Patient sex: M
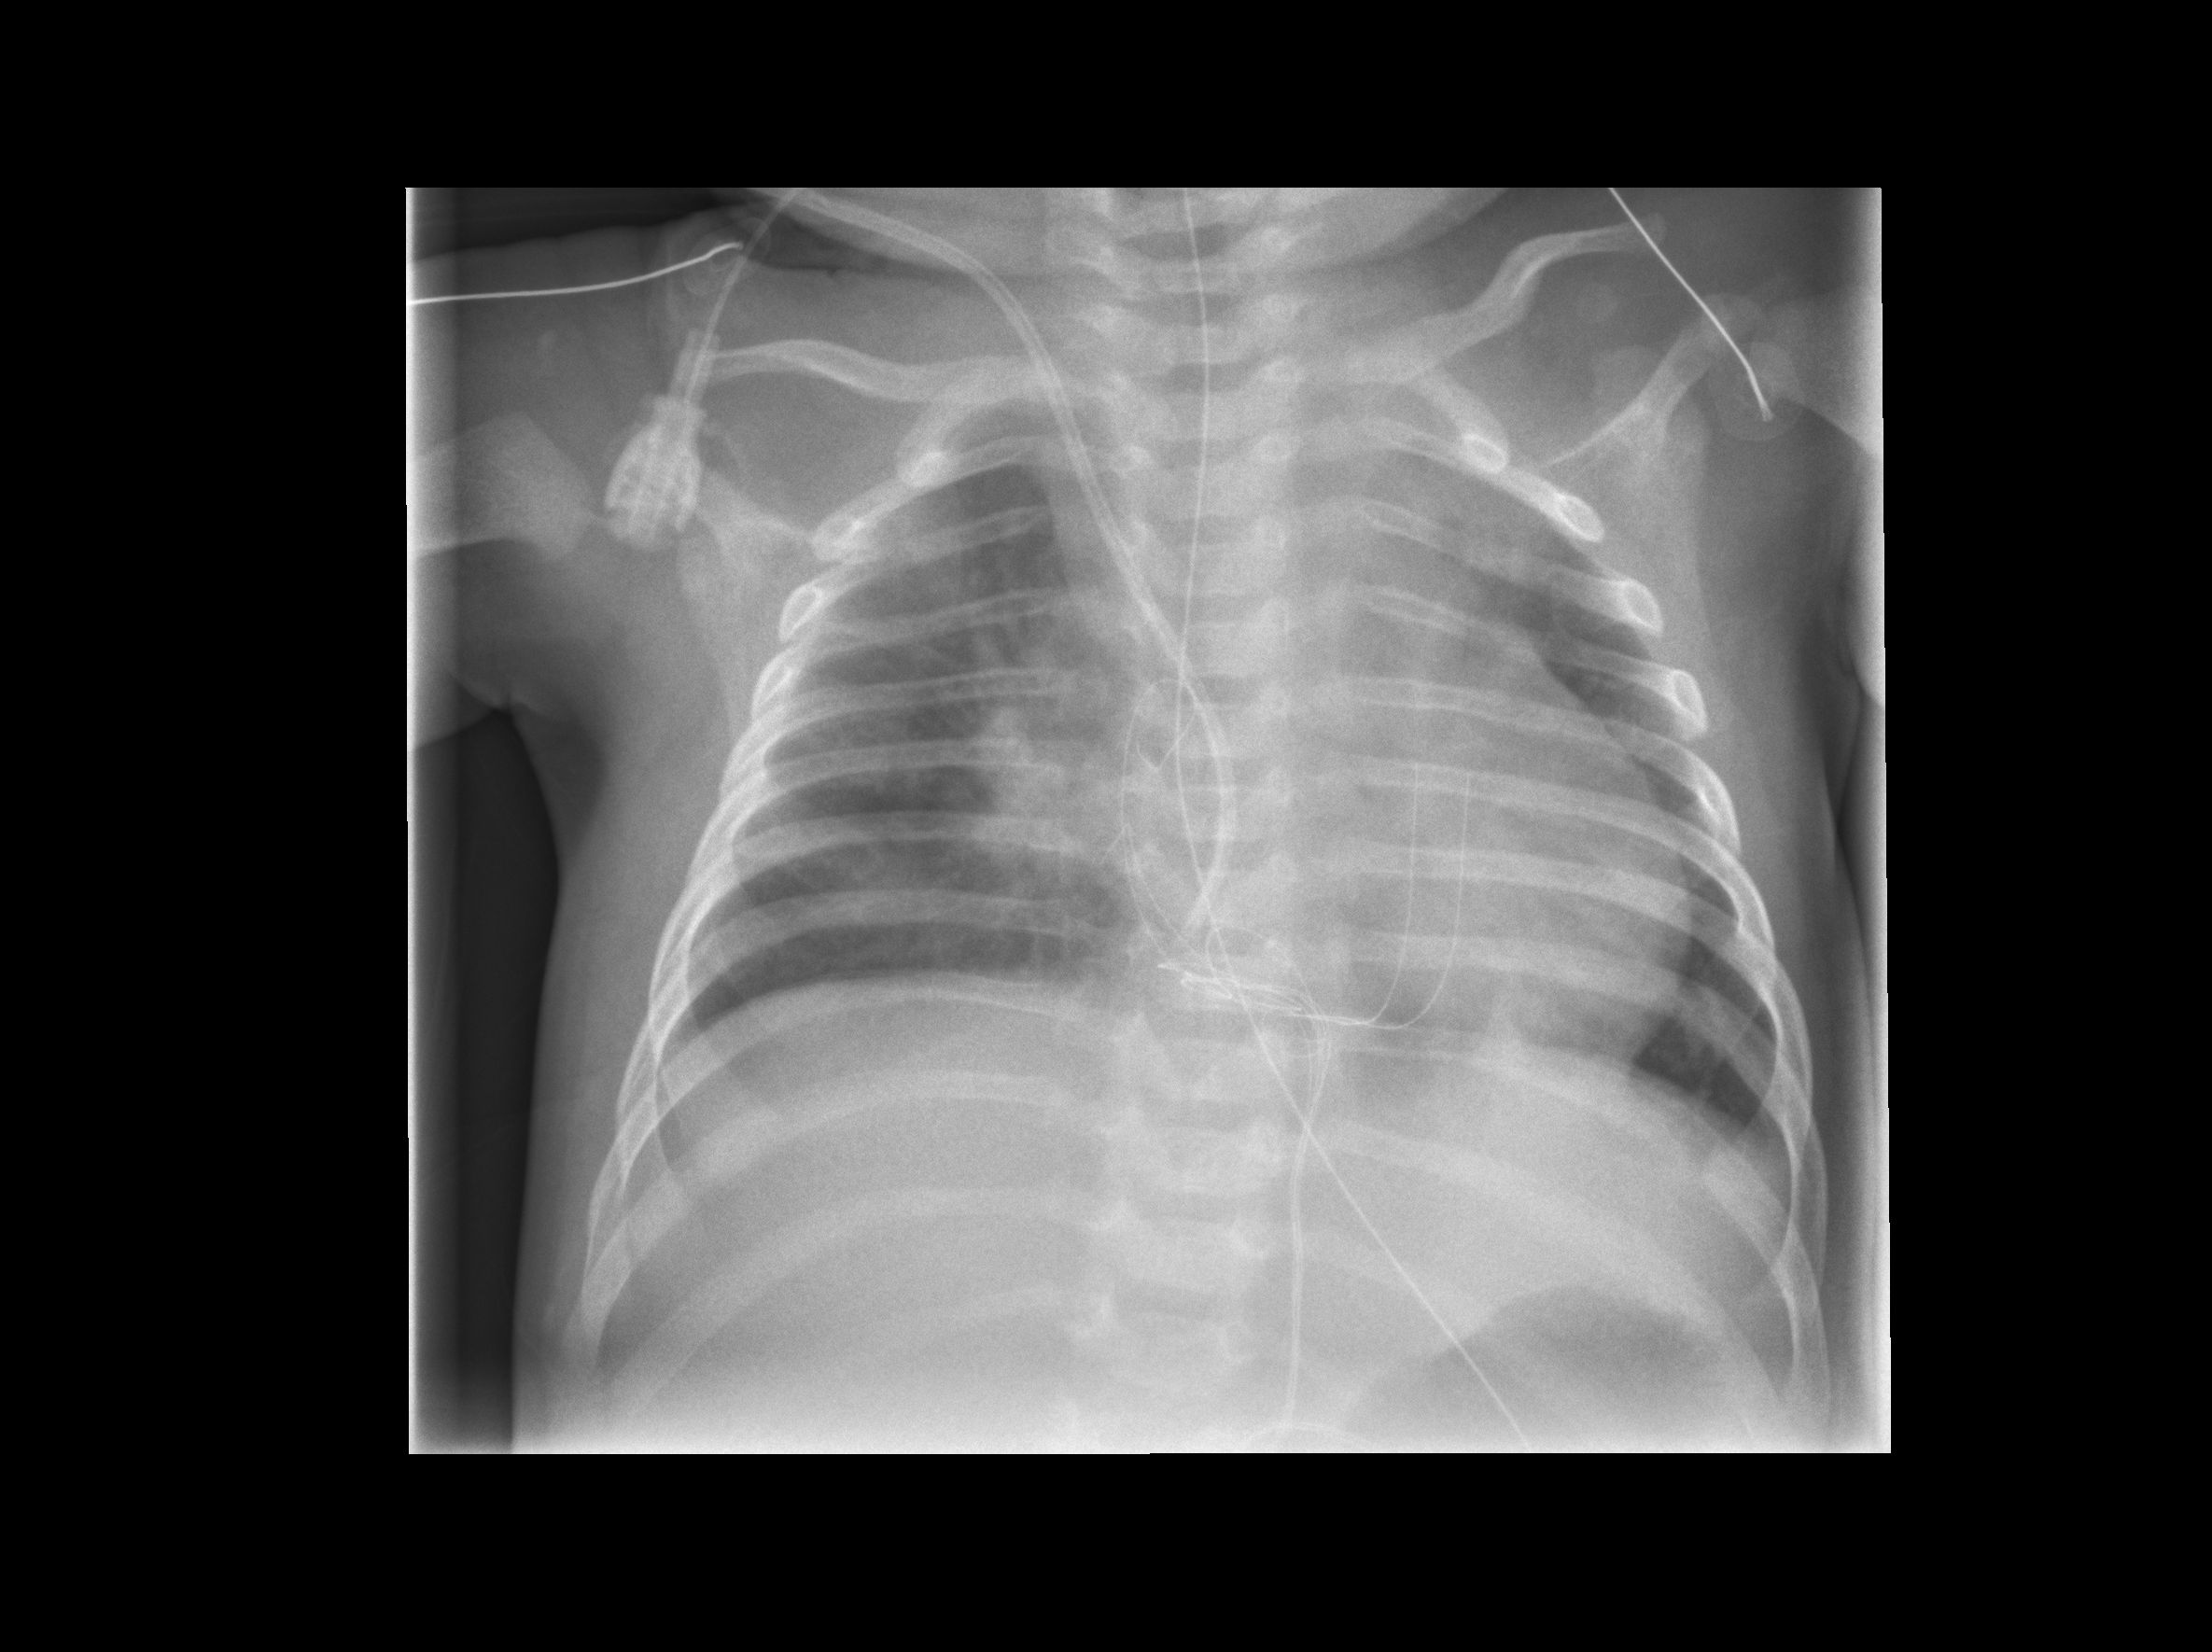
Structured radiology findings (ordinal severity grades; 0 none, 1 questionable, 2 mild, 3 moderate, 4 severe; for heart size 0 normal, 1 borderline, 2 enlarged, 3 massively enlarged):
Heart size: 2
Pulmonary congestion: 2
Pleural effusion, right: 0
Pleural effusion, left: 0
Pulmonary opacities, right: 1
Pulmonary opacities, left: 1
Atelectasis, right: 2
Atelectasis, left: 2